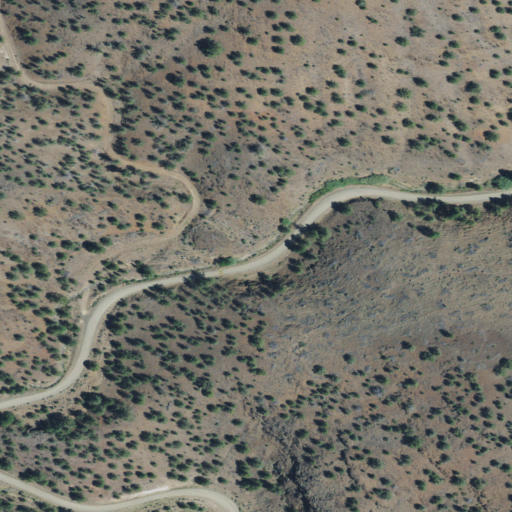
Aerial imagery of valley in Oregon named Baker City Gulch containing shrub, grassland, open development, and low intensity development